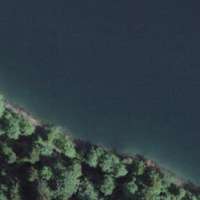
EUNIS habitat code: 14
Species observed at this site:
Crepis paludosa